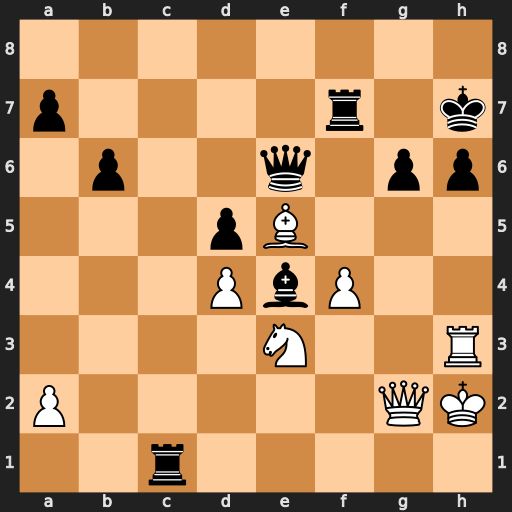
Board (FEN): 8/p4r1k/1p2q1pp/3pB3/3PbP2/4N2R/P5QK/2r5
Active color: w
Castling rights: -
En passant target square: -
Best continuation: Rxh6+ Kxh6 Qg5+ Kh7 Qh4+ Kg8 Qh8#